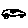
Label: car